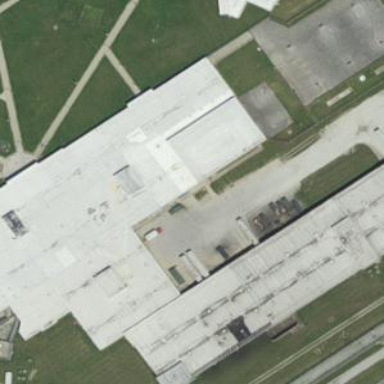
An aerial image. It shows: Prison building.